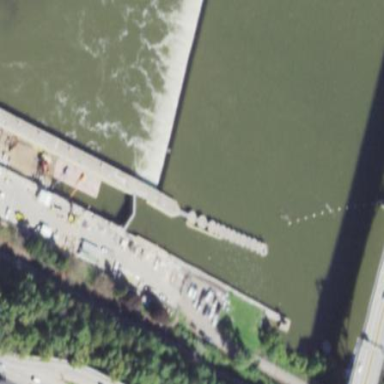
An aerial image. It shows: Lock on waterway.